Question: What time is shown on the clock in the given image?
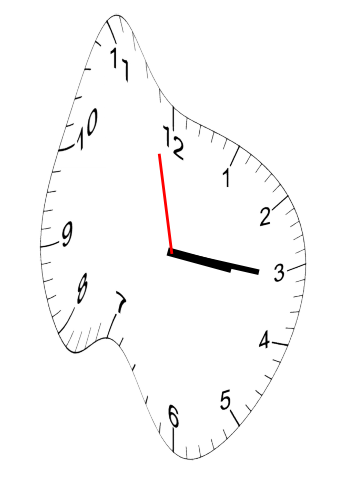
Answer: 03:15:58